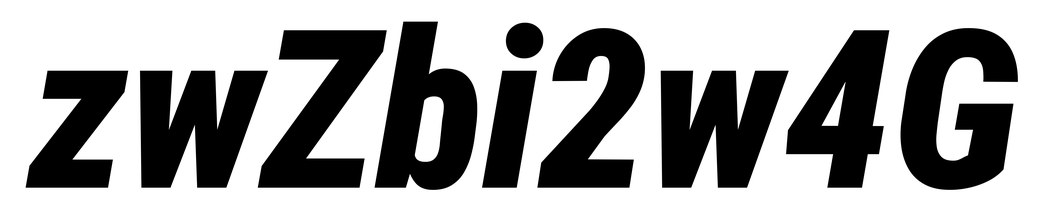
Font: Roboto-Italic_Condensed_Black_Italic